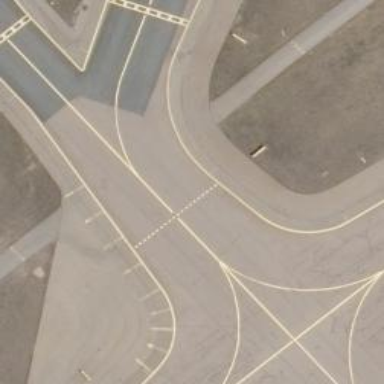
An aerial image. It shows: View of taxiway at the airport.